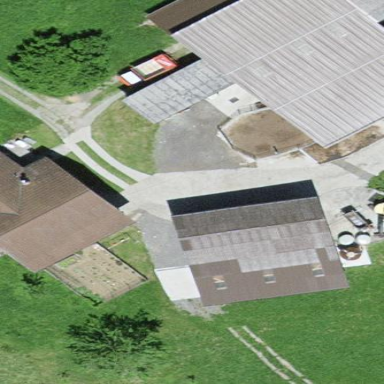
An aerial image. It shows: Farmyard in rural farm setting.